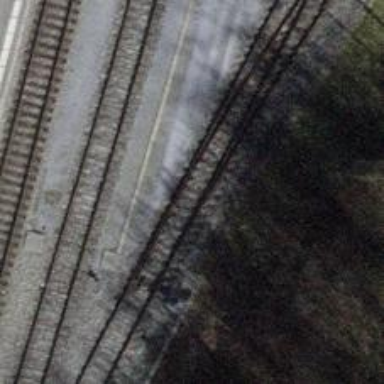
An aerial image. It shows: Railway switch.